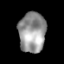
Tissue: lung
Cell type: Epithelial cells
Senescence score: 0.2043
Nuclear area (px): 1058
Mean DAPI intensity: 151.47